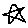
Label: star